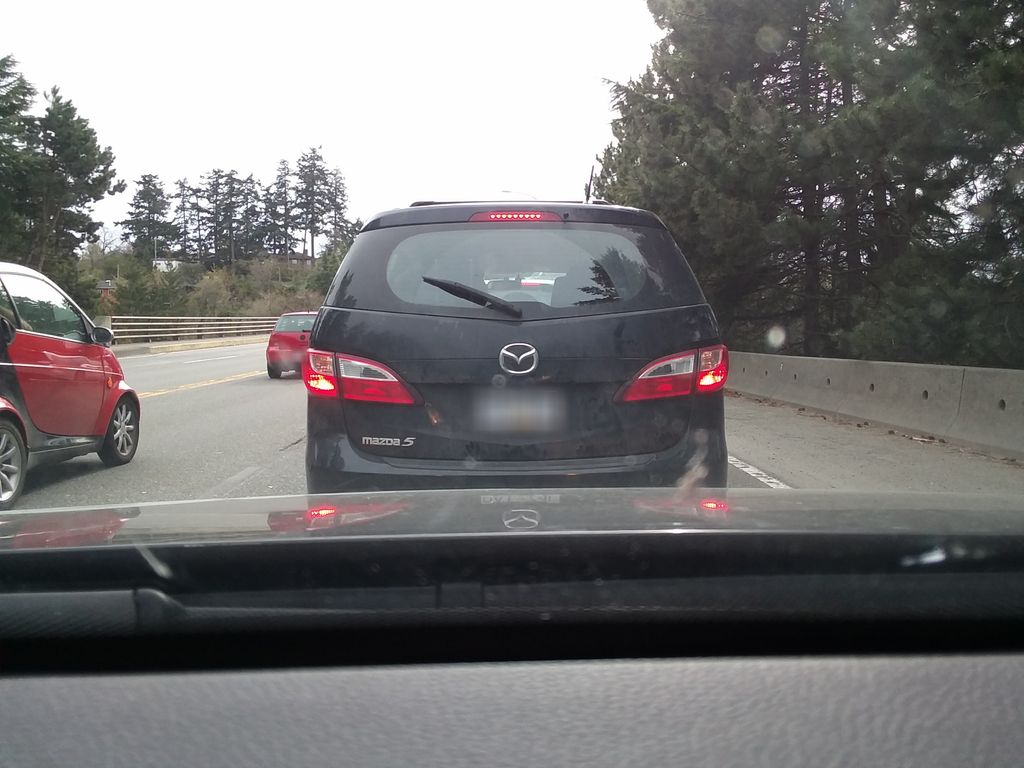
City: victoria